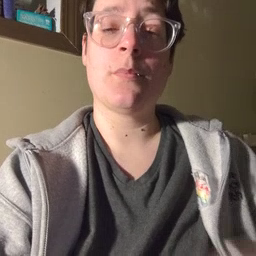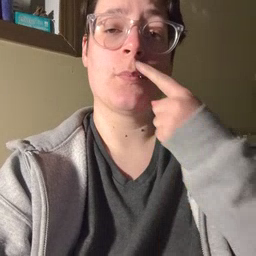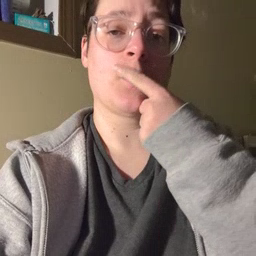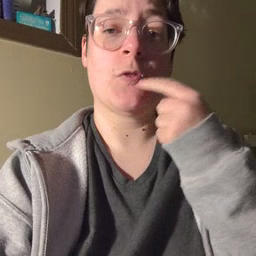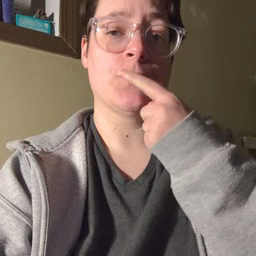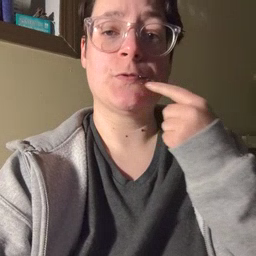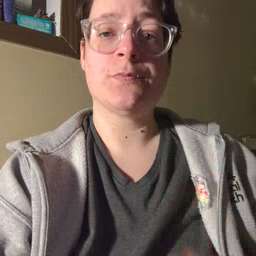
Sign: mouth